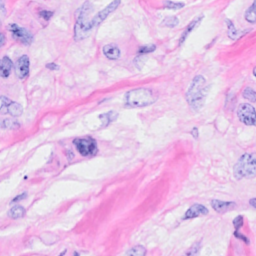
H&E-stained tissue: Breast